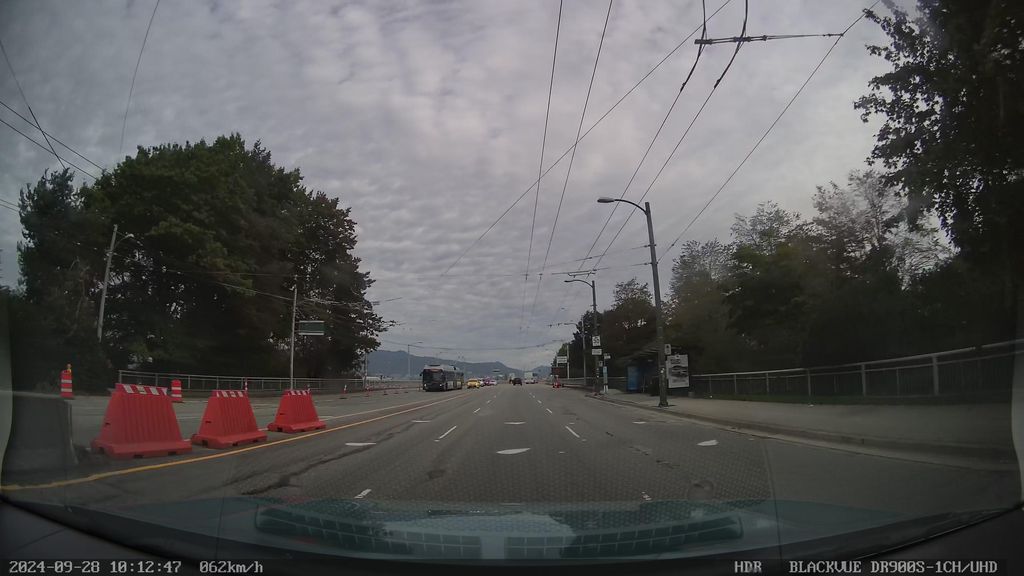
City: vancouver